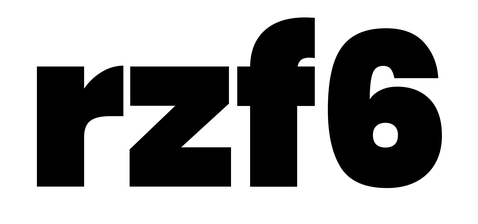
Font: Poppins-Black